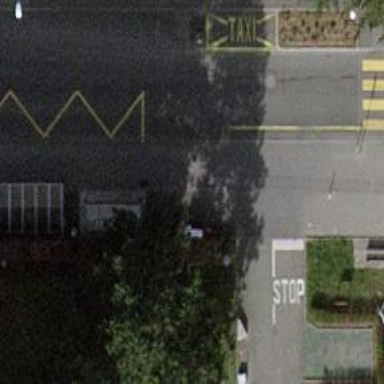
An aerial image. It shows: Sidewalk with asphalt surface leading to platform for public transport. The platform has shelter.